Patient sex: M
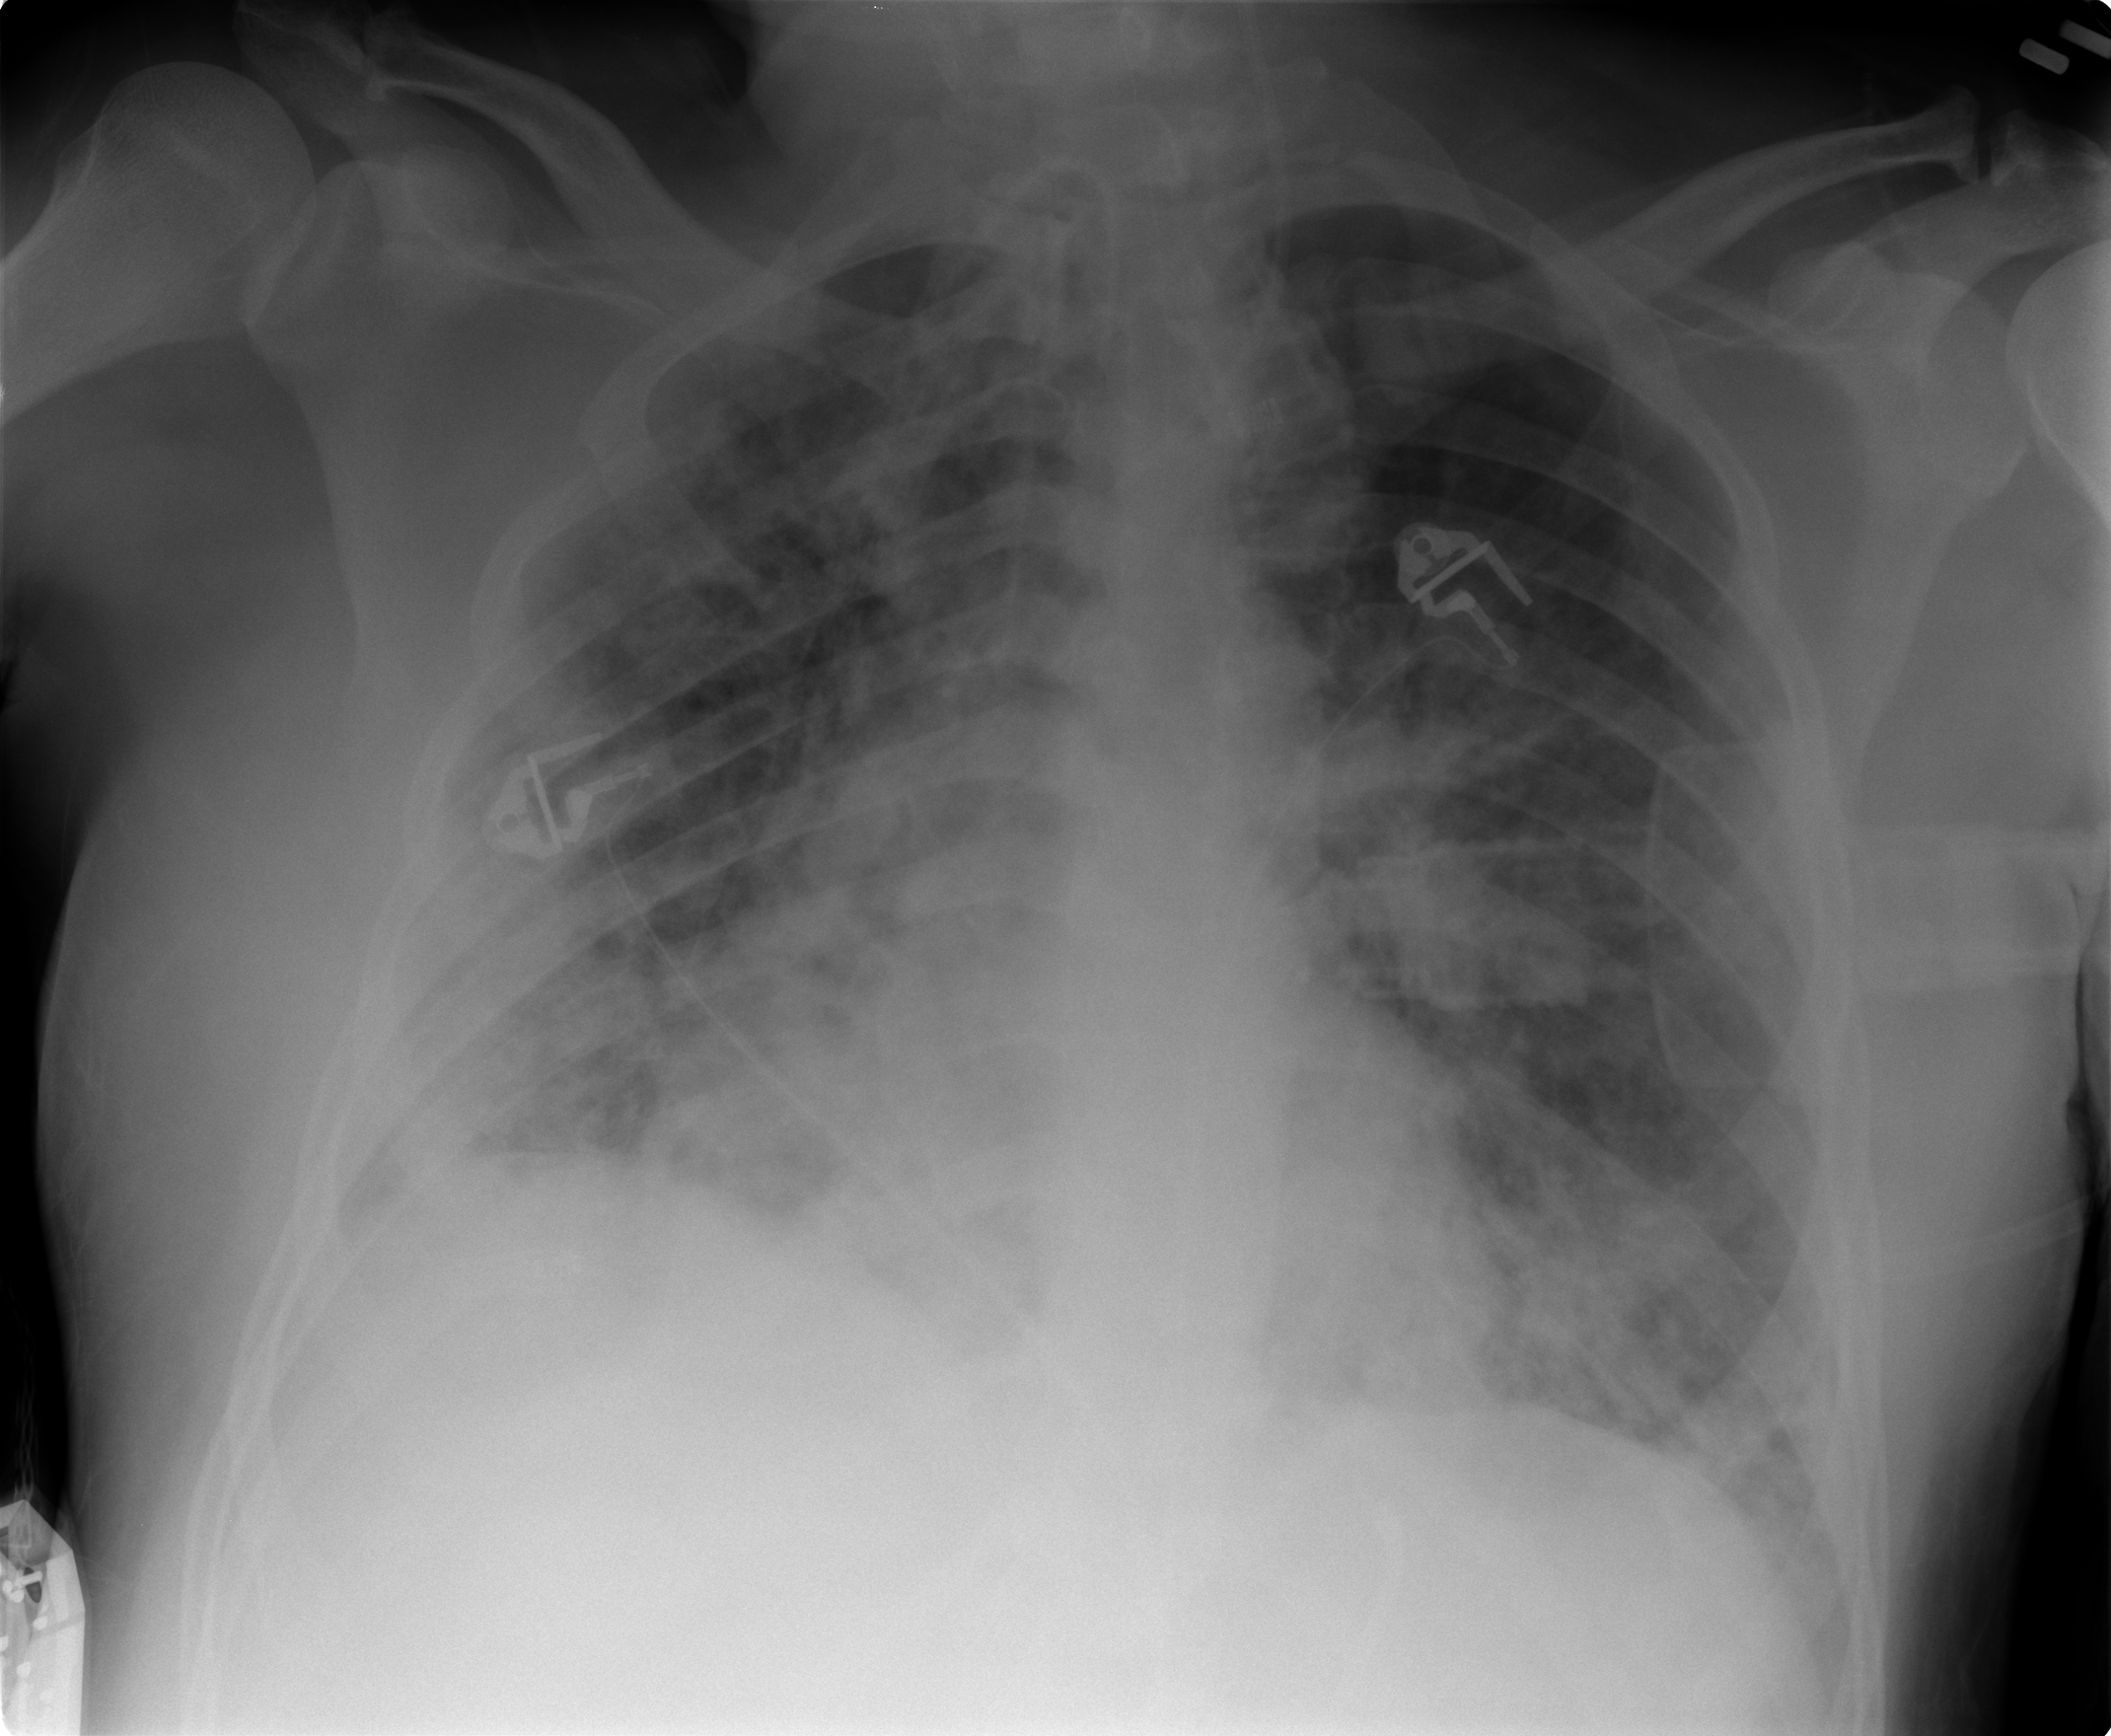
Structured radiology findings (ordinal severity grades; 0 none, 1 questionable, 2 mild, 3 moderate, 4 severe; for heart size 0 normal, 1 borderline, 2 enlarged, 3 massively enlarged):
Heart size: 0
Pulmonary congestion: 0
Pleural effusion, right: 1
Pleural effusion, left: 0
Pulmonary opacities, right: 4
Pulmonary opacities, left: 3
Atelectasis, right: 2
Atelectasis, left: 2